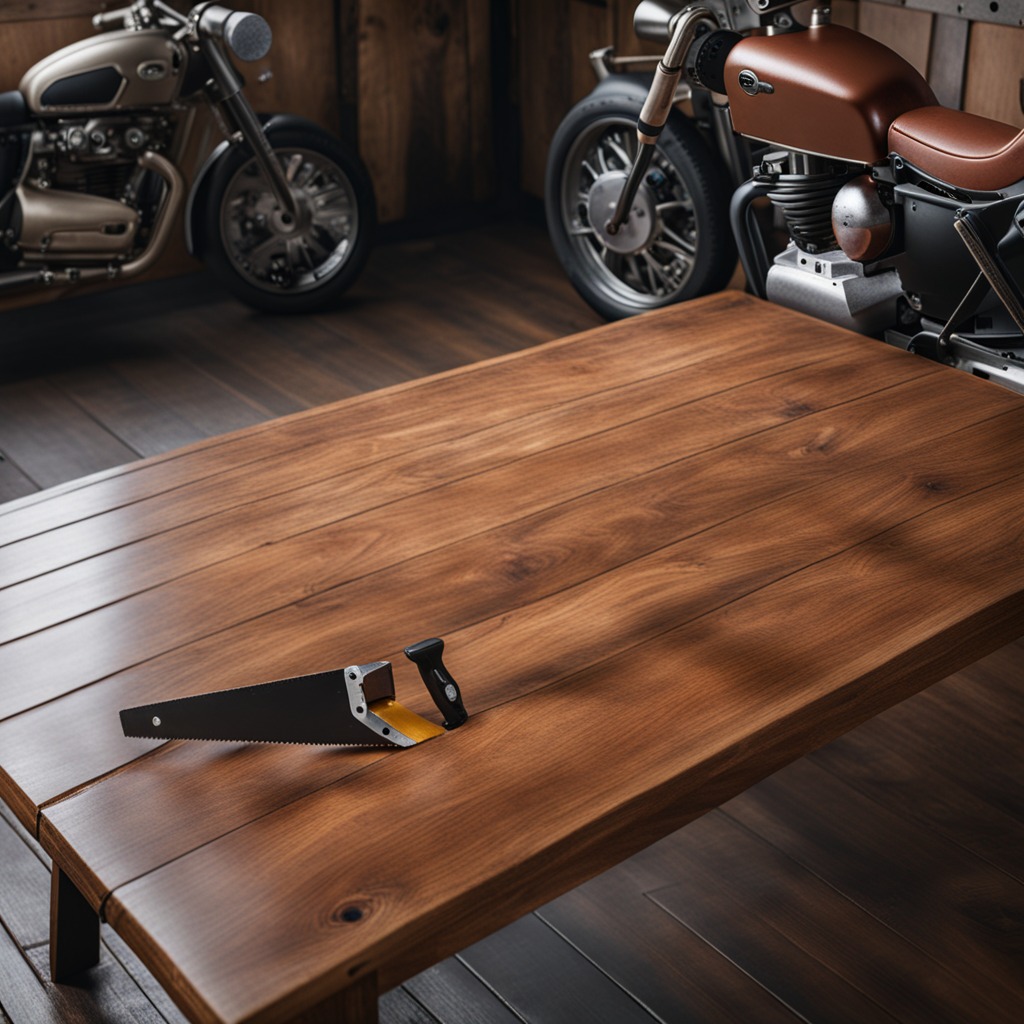
A metal saw is lying on an oil-spilled wooden table in a vintage motorcycle garage.